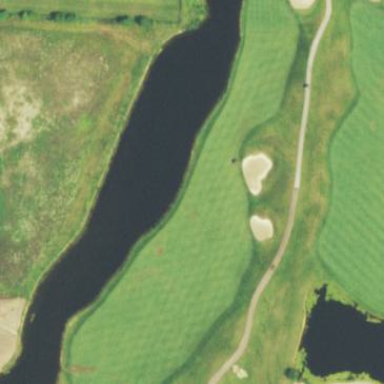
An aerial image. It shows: Well-maintained grassy golf fairway for the sport of golf.